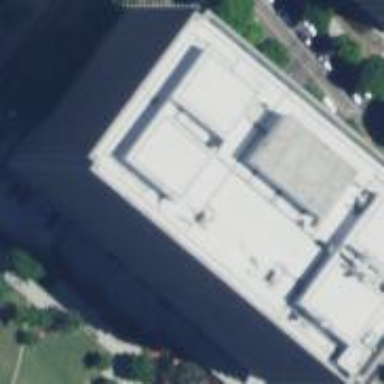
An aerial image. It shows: Courthouse building.